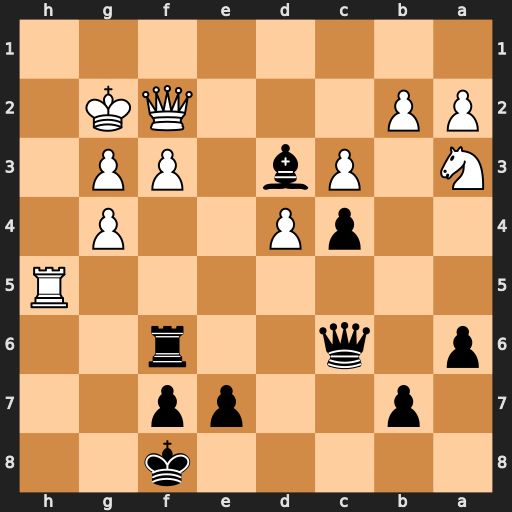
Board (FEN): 5k2/1p2pp2/p1q2r2/7R/2pP2P1/N1Pb1PP1/PP3QK1/8
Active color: b
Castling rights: -
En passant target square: -
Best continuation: Rxf3 Qxf3 Be4